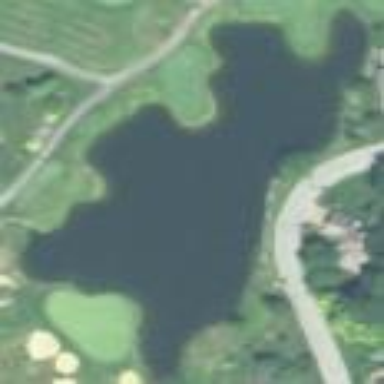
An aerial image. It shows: Water hazard in golf course. The hazard is natural water feature.